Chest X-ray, AP view. Patient: 45 years old, sex M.
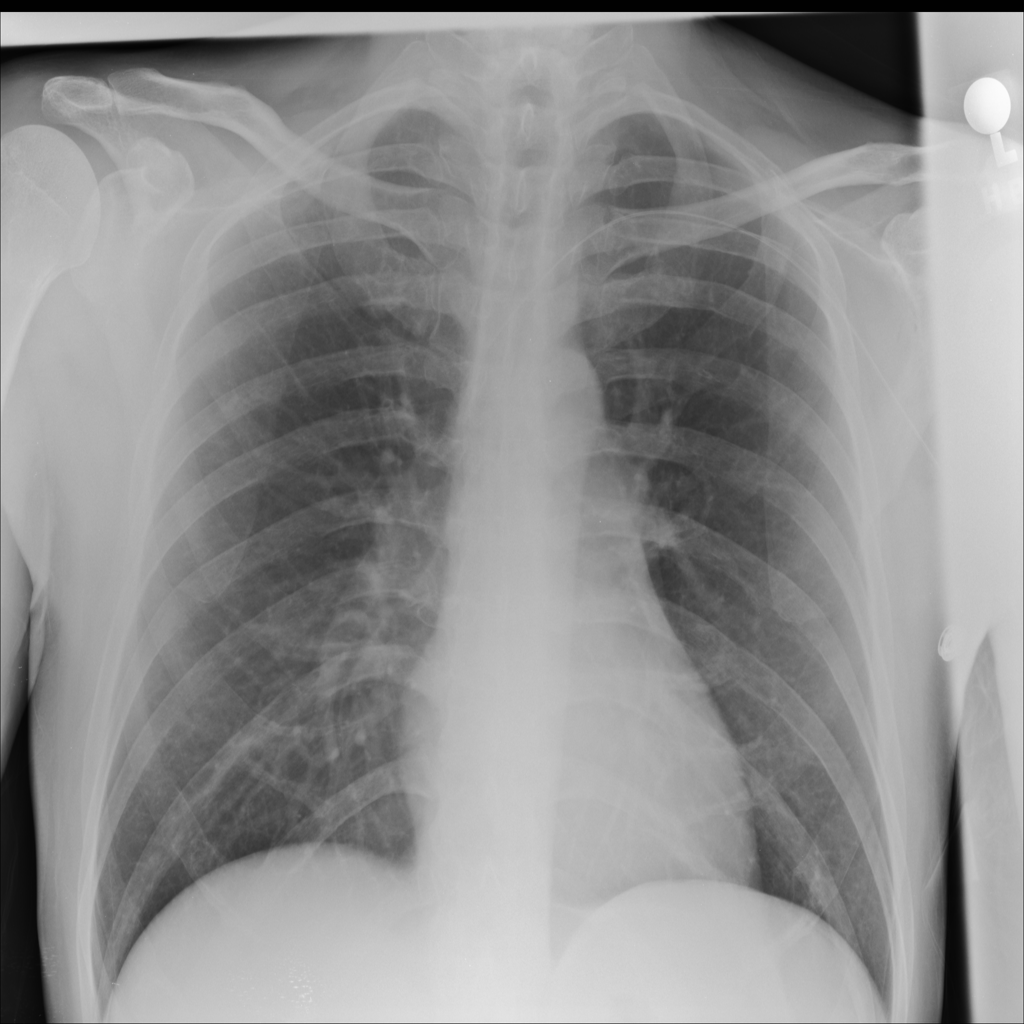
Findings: No Finding